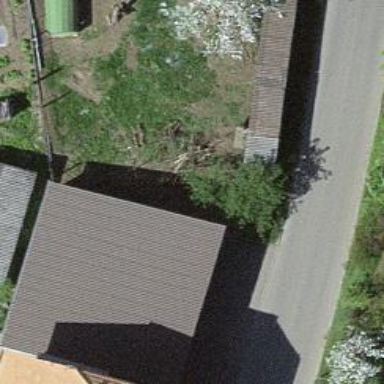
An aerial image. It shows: Garage building.